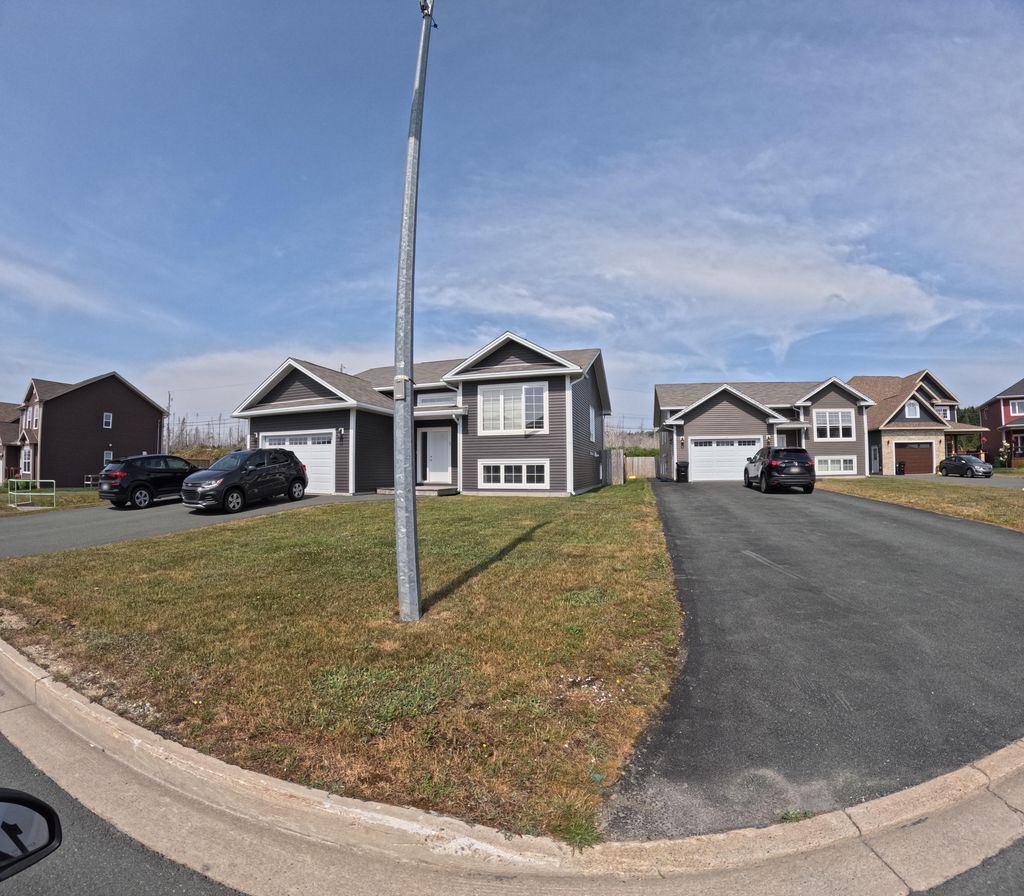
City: st_johns